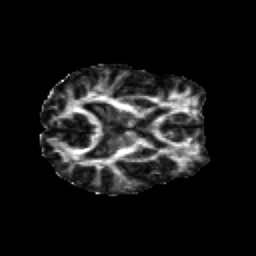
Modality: FA
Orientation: axial
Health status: healthy
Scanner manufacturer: siemens
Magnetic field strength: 3 T
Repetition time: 12 s
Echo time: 0.092 s